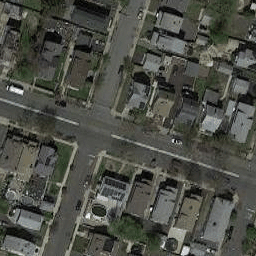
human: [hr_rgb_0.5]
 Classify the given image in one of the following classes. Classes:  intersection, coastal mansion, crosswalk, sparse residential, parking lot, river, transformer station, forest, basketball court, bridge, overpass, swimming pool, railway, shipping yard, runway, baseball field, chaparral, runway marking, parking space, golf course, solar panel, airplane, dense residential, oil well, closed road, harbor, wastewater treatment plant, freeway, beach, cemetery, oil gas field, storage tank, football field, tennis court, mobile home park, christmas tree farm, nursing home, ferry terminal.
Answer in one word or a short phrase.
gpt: intersection